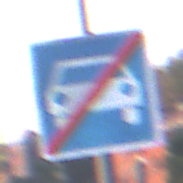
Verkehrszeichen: EndeKraftfahrstrasse
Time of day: SunriseSunset
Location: Outdoor (Urban)
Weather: Clear
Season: NotSpecified
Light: Natural